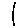
Label: line